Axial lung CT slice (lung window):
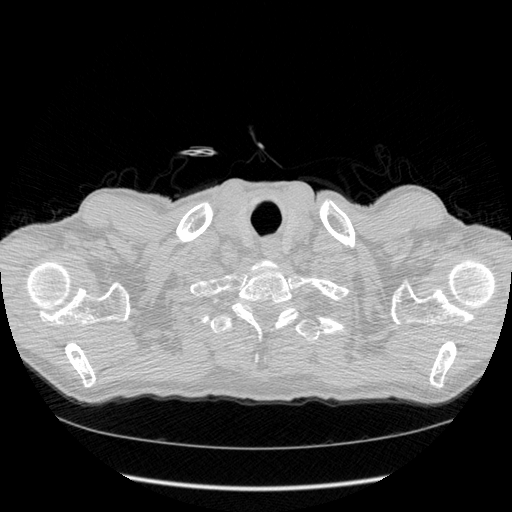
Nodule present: no